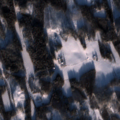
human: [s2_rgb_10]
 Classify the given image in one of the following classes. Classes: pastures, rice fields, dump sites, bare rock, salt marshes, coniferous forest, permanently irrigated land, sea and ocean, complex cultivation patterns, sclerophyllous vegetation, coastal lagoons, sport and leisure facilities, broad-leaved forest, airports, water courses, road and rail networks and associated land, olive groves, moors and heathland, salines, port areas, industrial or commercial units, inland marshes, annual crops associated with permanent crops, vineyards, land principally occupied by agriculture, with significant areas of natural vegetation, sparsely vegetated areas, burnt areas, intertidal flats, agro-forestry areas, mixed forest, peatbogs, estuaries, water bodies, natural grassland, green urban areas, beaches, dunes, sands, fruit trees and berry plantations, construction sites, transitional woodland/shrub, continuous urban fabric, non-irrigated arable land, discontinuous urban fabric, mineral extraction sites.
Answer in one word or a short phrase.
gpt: land principally occupied by agriculture, with significant areas of natural vegetation, coniferous forest, mixed forest